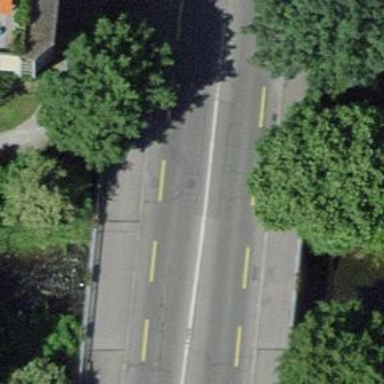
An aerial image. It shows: Secondary road with dedicated cycle lane.